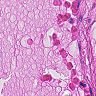
Metastatic tissue present: no